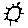
Label: sun